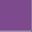
Piece: xx